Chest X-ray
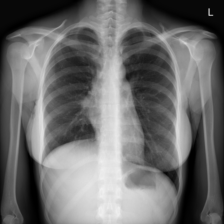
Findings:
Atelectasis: negative
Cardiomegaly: negative
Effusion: negative
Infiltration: negative
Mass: positive
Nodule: negative
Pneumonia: negative
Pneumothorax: negative
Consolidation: negative
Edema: negative
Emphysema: negative
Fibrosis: negative
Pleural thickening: negative
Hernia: negative